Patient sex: F
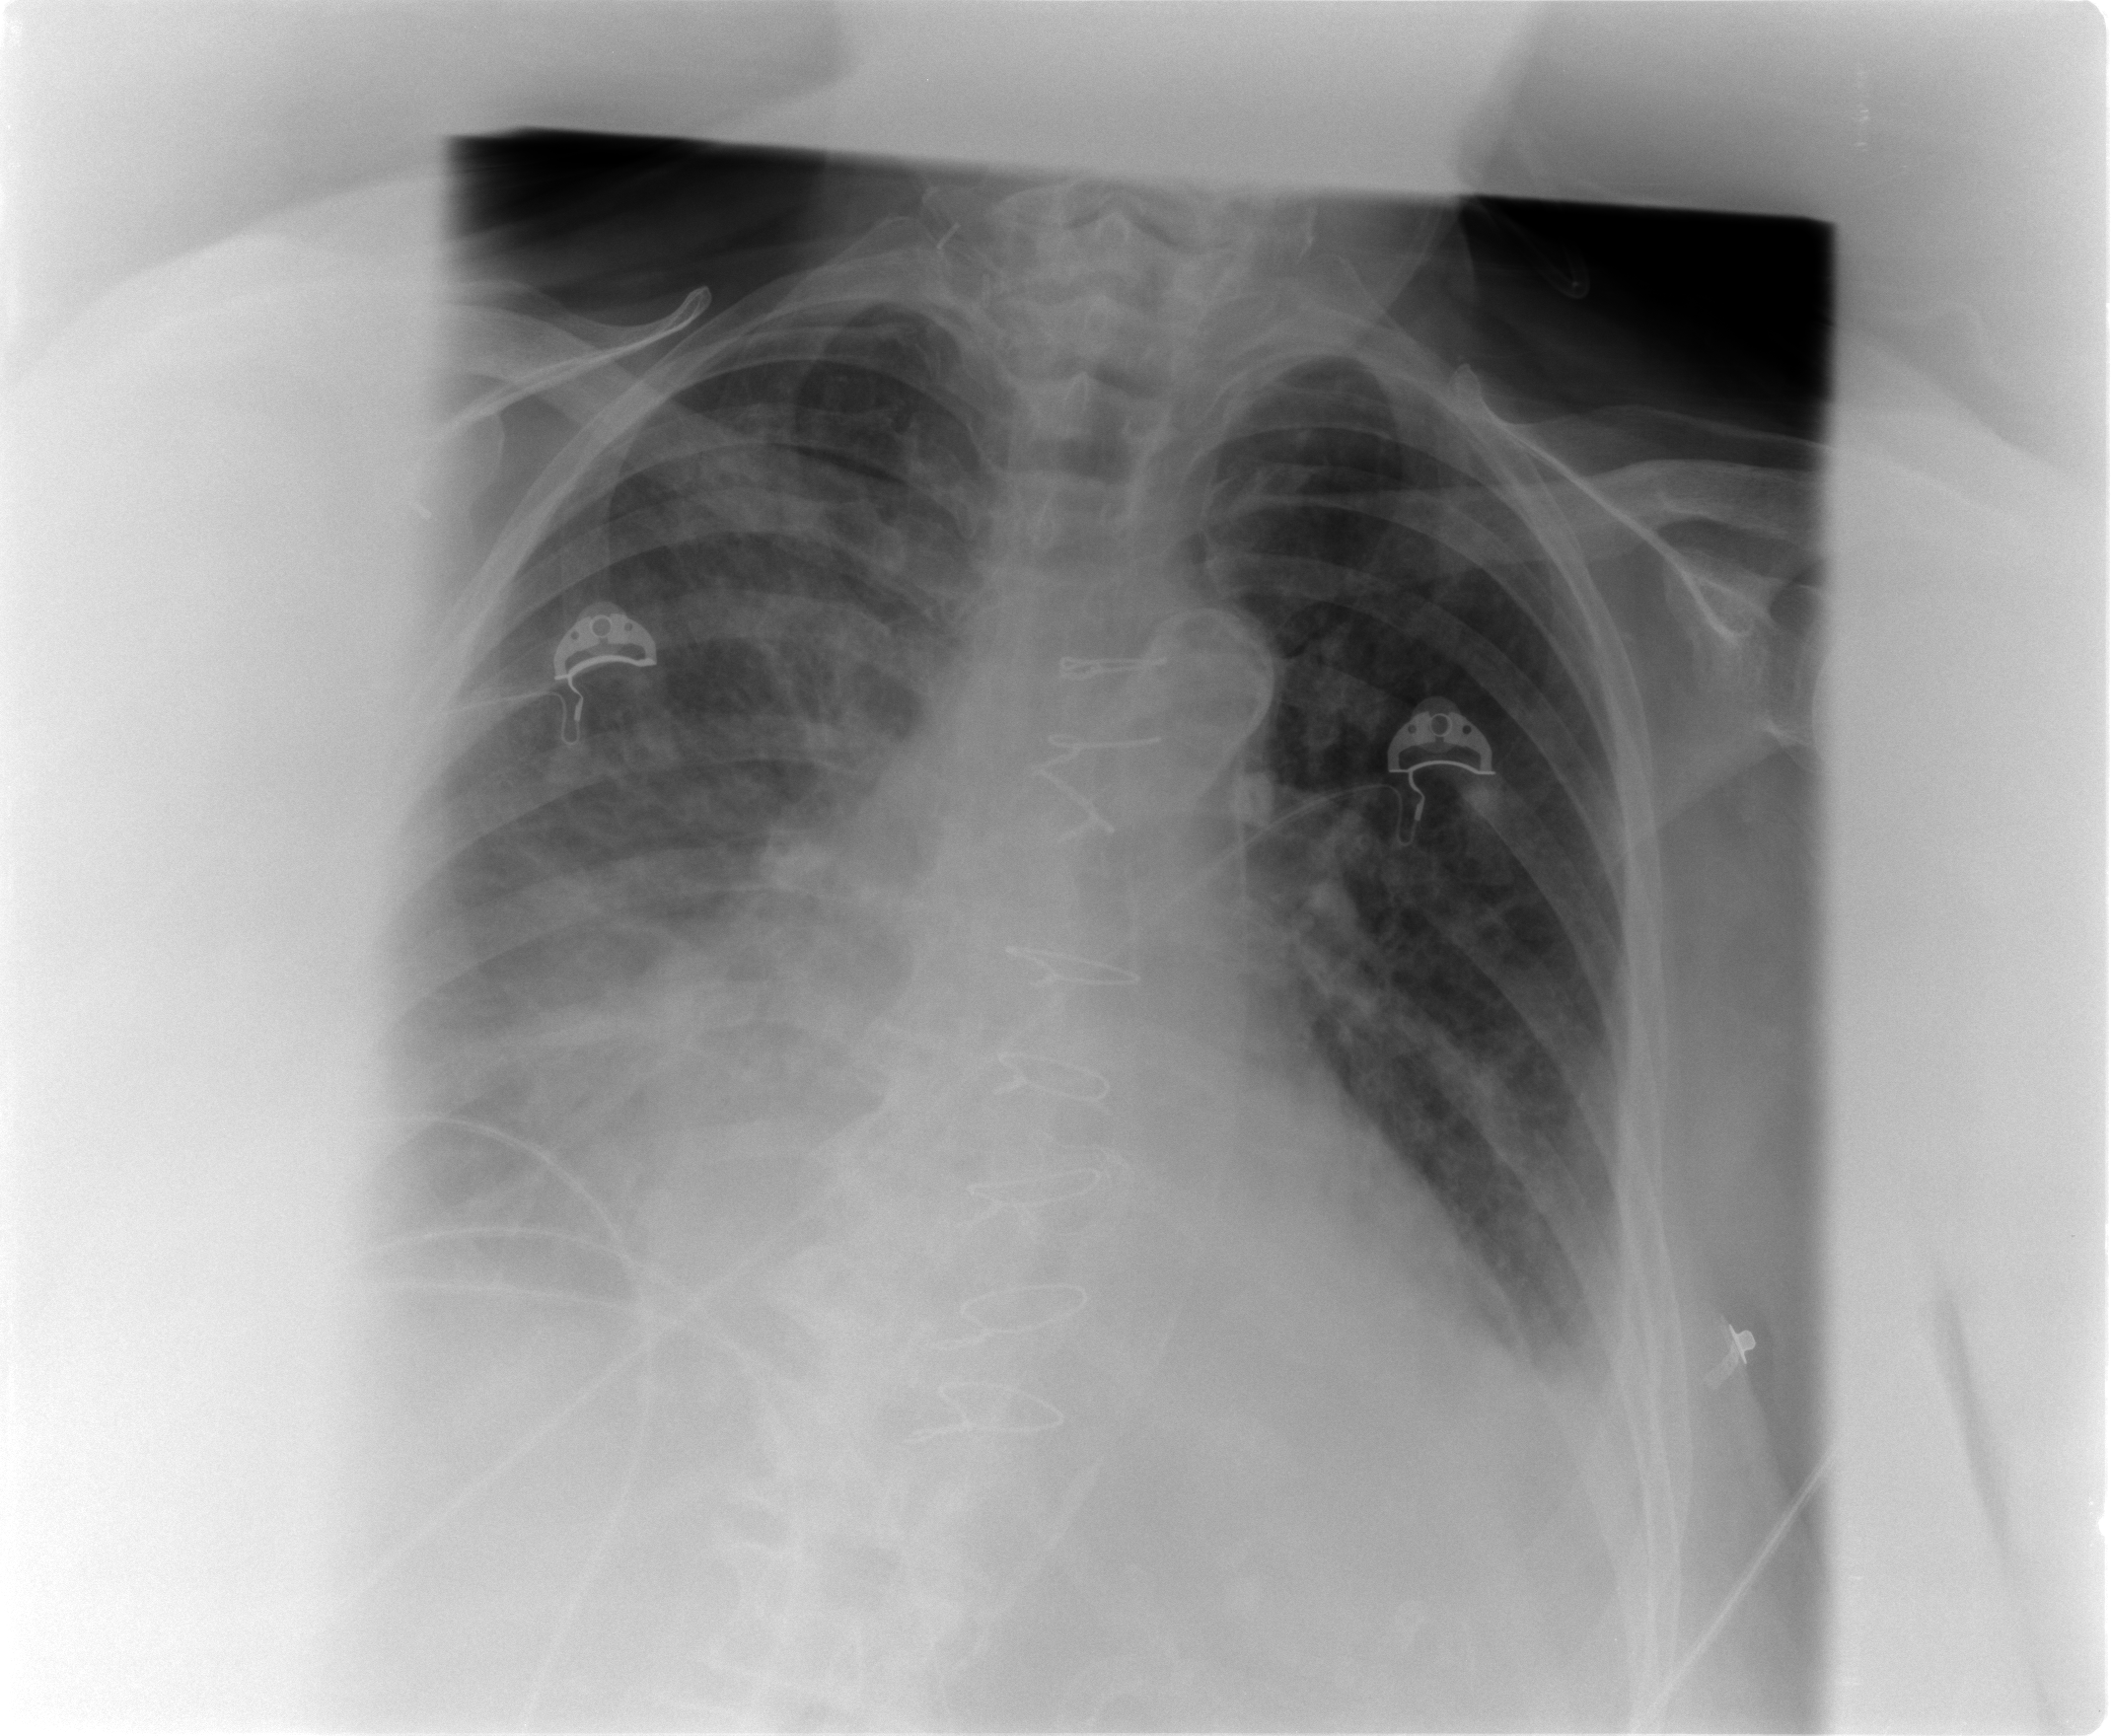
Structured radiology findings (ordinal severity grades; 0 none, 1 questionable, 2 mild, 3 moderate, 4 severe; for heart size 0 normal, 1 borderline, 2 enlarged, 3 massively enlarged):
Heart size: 2
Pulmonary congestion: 3
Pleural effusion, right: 2
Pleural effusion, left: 2
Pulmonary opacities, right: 3
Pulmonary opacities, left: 0
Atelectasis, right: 2
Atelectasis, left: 2